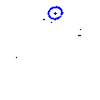
Particle: proton